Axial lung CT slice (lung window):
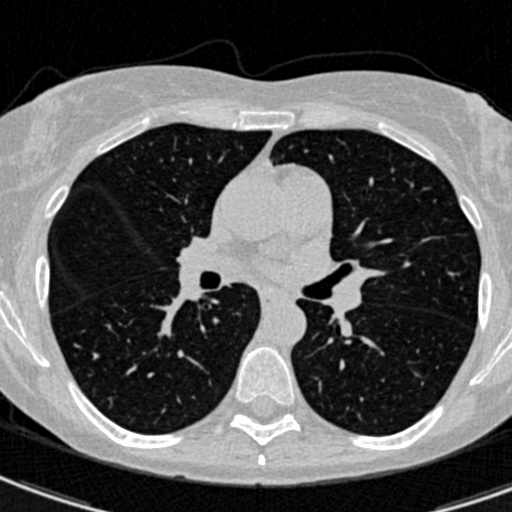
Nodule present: no